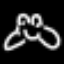
Label: frog